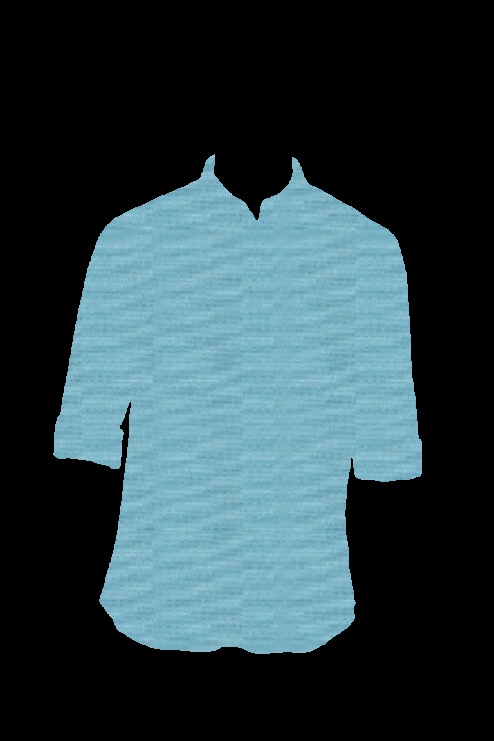
blue slim fit linen tee